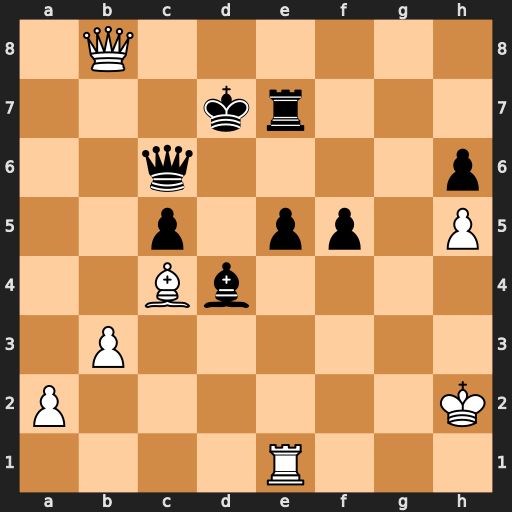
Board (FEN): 1Q6/3kr3/2q4p/2p1pp1P/2Bb4/1P6/P6K/4R3
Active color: w
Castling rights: -
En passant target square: -
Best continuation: Bb5 Qxb5 Qxb5+